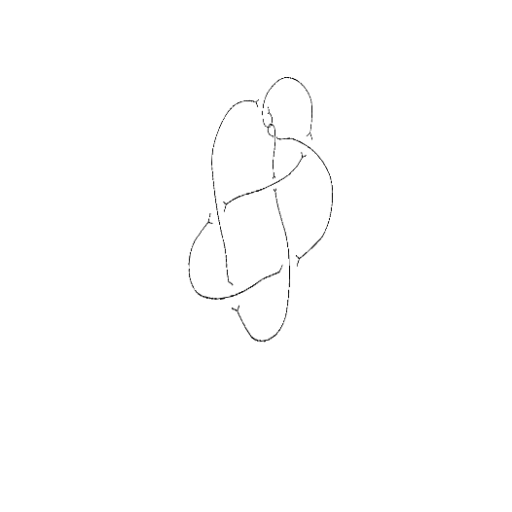
Crossing number: 9